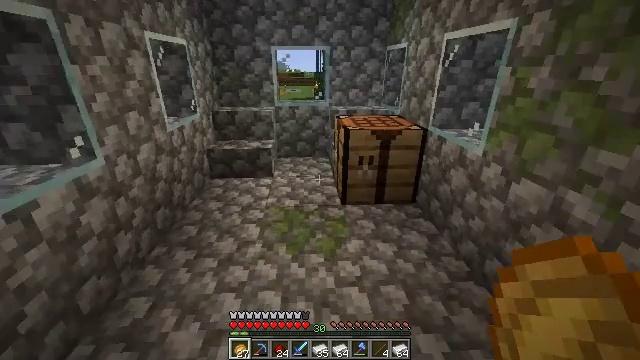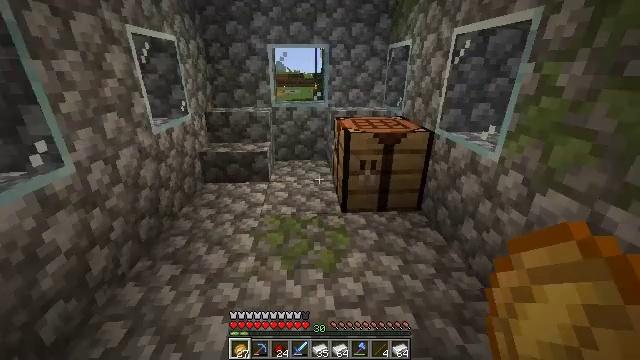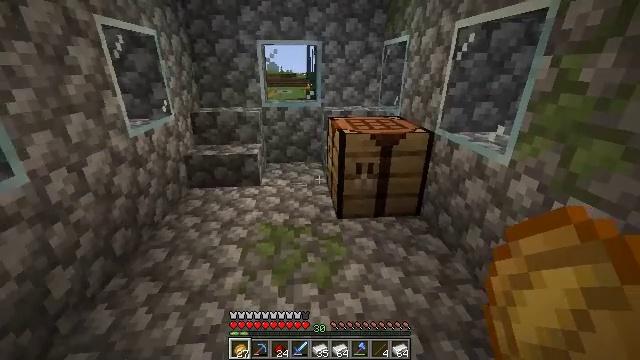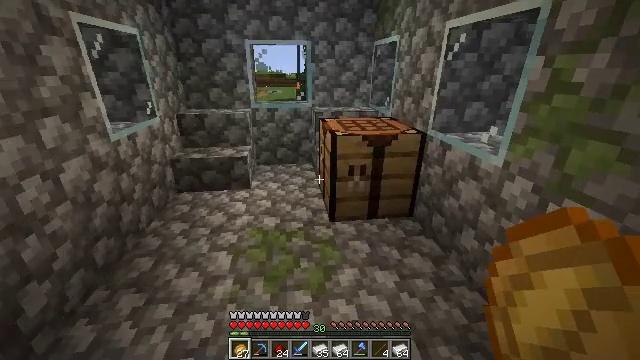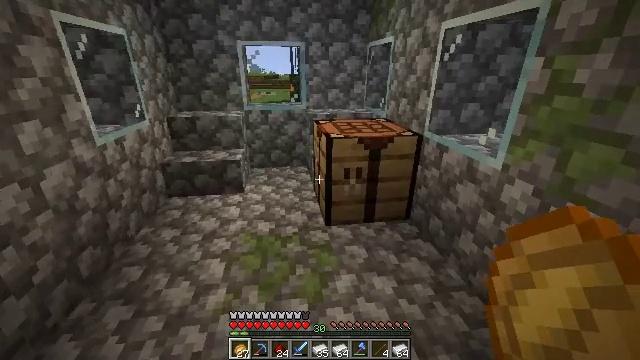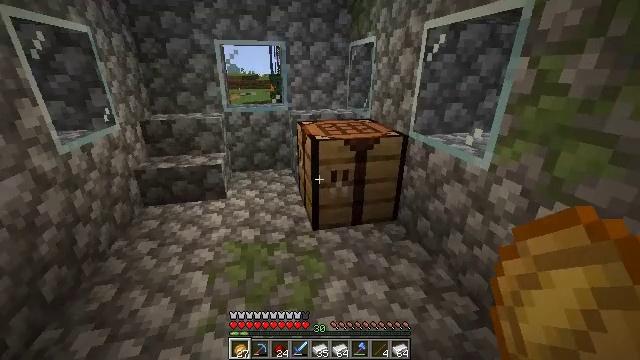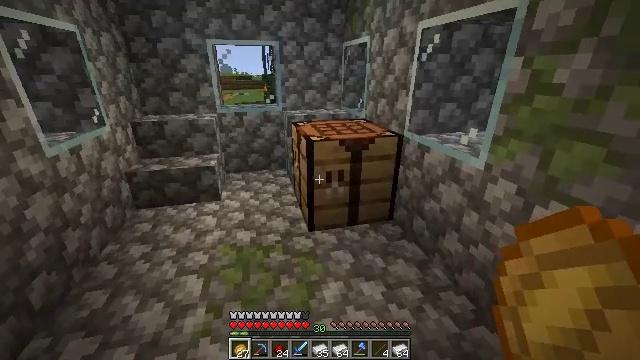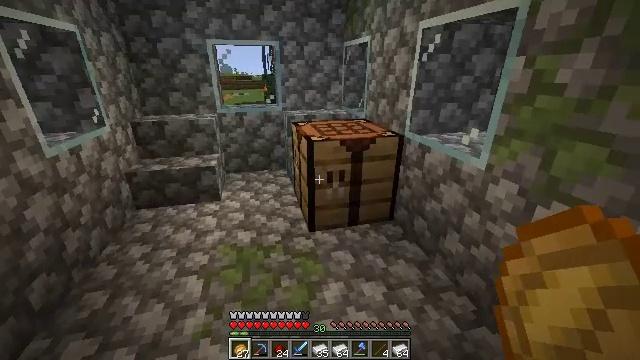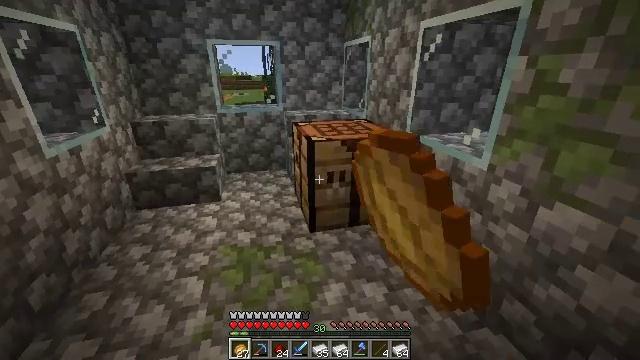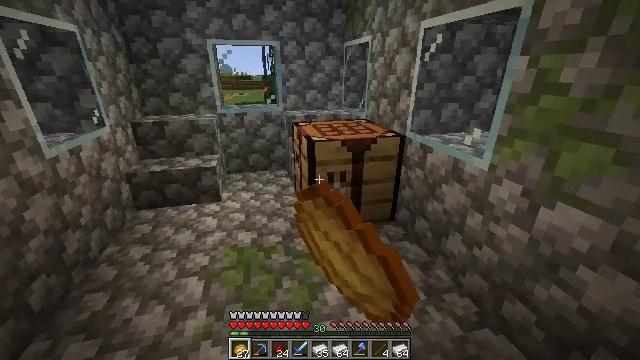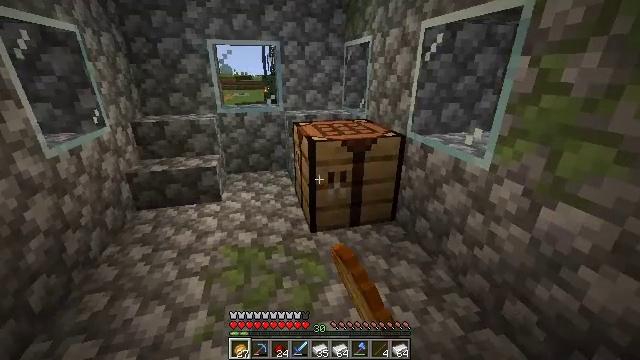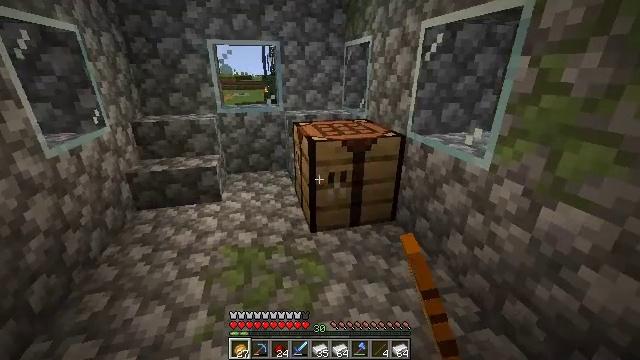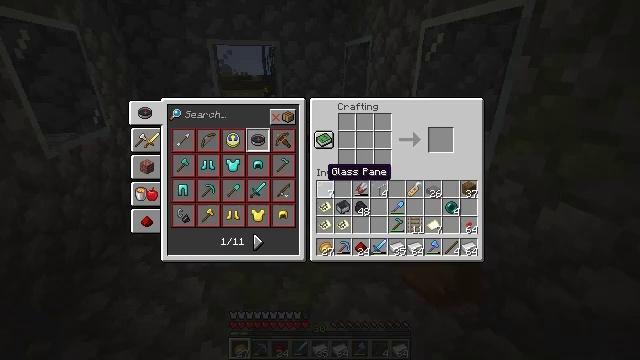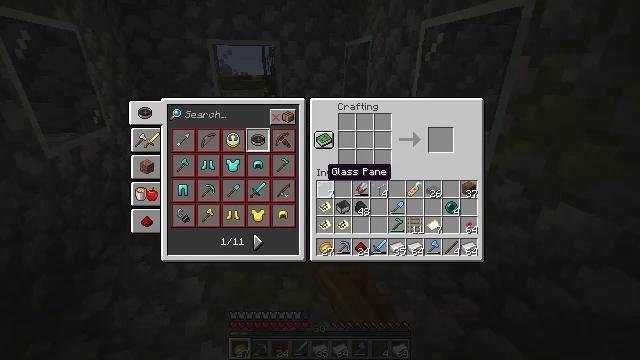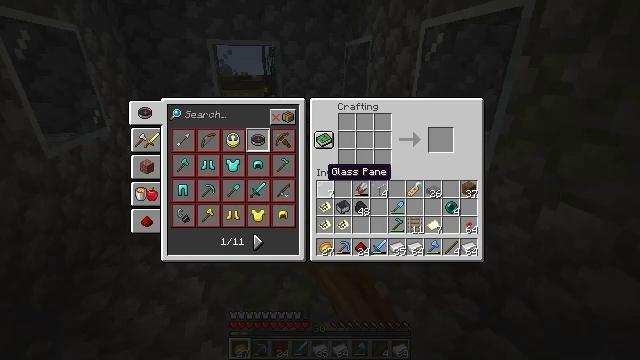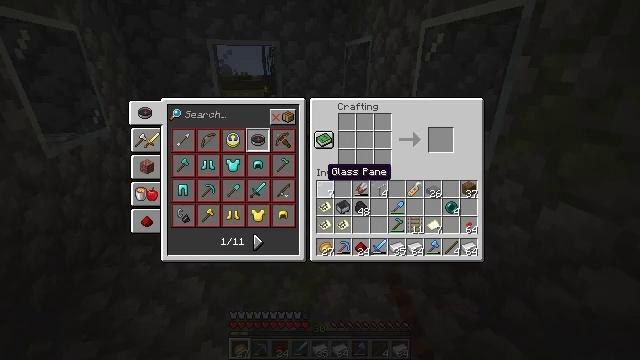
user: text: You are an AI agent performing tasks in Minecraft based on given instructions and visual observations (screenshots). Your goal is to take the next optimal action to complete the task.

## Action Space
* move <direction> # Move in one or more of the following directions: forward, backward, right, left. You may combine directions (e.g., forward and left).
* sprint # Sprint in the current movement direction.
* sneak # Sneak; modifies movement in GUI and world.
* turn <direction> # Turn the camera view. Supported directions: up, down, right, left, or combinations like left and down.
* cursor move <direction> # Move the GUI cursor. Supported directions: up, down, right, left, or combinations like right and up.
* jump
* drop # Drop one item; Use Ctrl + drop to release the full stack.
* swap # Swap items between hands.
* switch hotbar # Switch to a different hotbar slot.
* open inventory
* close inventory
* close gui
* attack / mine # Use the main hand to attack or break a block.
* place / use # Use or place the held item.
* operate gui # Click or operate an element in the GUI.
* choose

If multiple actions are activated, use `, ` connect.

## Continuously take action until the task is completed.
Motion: motion action
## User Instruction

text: Make a grindstone using the crafting table.
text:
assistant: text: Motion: move forward
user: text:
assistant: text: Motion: move forward, turn right
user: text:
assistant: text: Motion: turn right
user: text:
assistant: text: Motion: turn right
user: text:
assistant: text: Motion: turn right
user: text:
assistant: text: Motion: turn right
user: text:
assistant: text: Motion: use / place
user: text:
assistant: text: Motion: use / place
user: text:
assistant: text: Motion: use / place
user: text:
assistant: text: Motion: use / place
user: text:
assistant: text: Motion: use / place
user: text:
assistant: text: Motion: open gui
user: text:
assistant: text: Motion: no_op
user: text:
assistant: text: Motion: no_op
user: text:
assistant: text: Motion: no_op
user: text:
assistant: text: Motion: no_op
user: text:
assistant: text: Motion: no_op
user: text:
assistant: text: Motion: cursor move left and up
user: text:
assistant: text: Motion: cursor move left and up
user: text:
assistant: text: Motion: cursor move left and up
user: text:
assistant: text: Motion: no_op
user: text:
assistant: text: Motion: no_op
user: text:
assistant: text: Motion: no_op
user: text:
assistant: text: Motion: cursor move right
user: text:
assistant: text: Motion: no_op
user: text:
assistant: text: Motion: no_op
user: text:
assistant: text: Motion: operate gui
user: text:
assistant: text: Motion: operate gui
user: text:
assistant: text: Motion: operate gui
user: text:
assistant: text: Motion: no_op